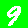
Digit: 9